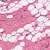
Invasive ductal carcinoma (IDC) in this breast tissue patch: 0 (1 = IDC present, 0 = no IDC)